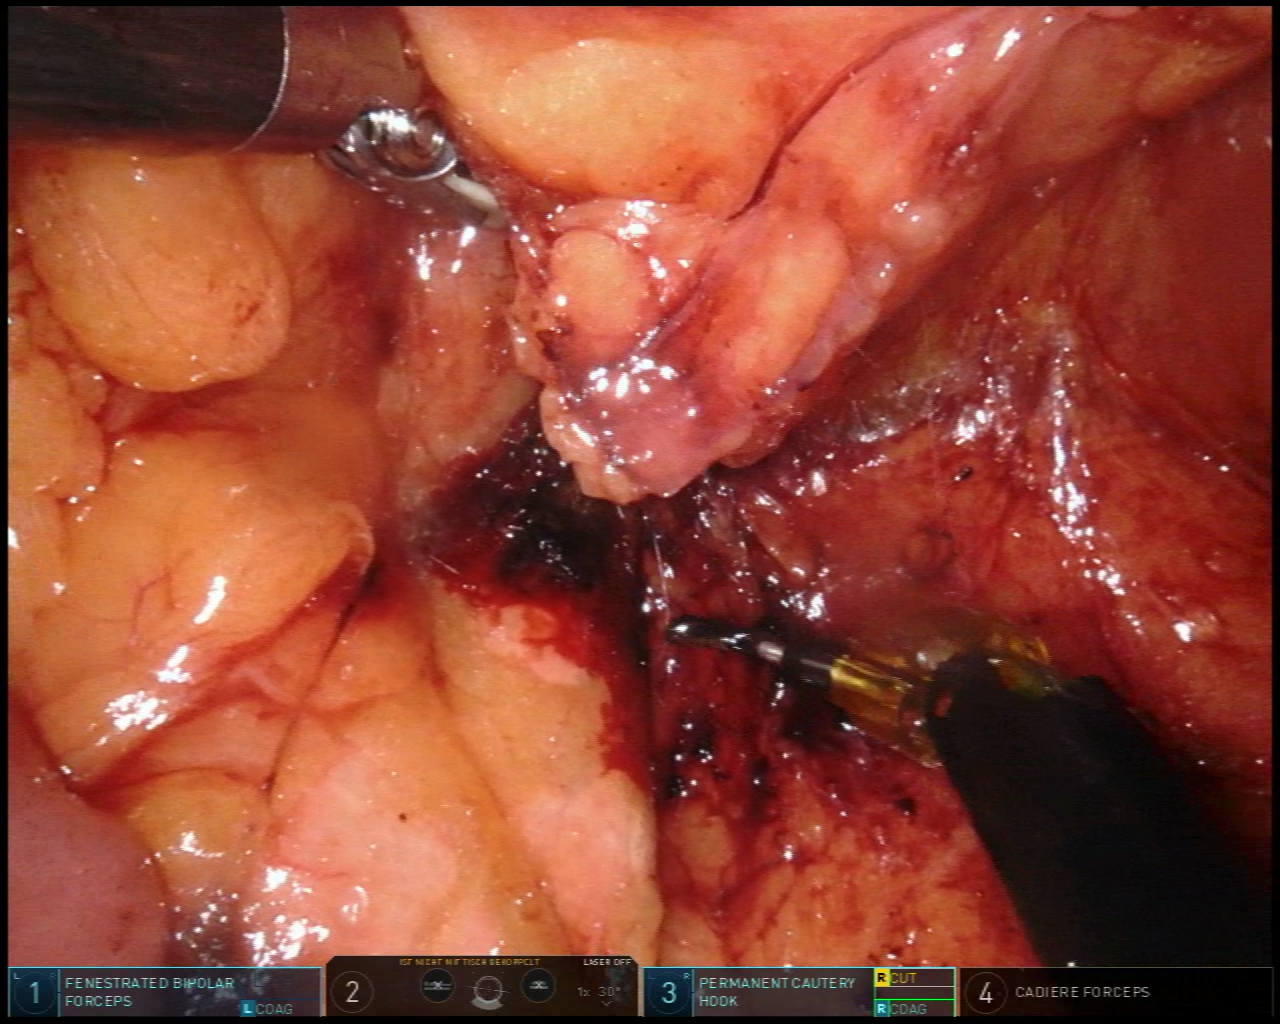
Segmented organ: pancreas
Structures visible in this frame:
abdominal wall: no
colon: no
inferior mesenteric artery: no
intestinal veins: no
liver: no
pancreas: yes
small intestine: yes
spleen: no
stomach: no
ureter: no
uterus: no
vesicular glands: no